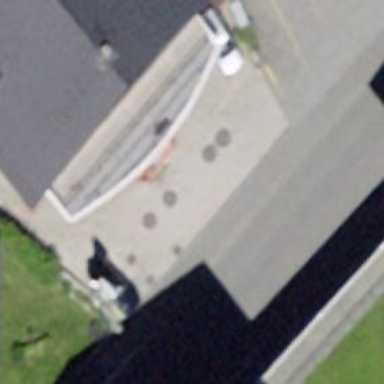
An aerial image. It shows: Fuel station.